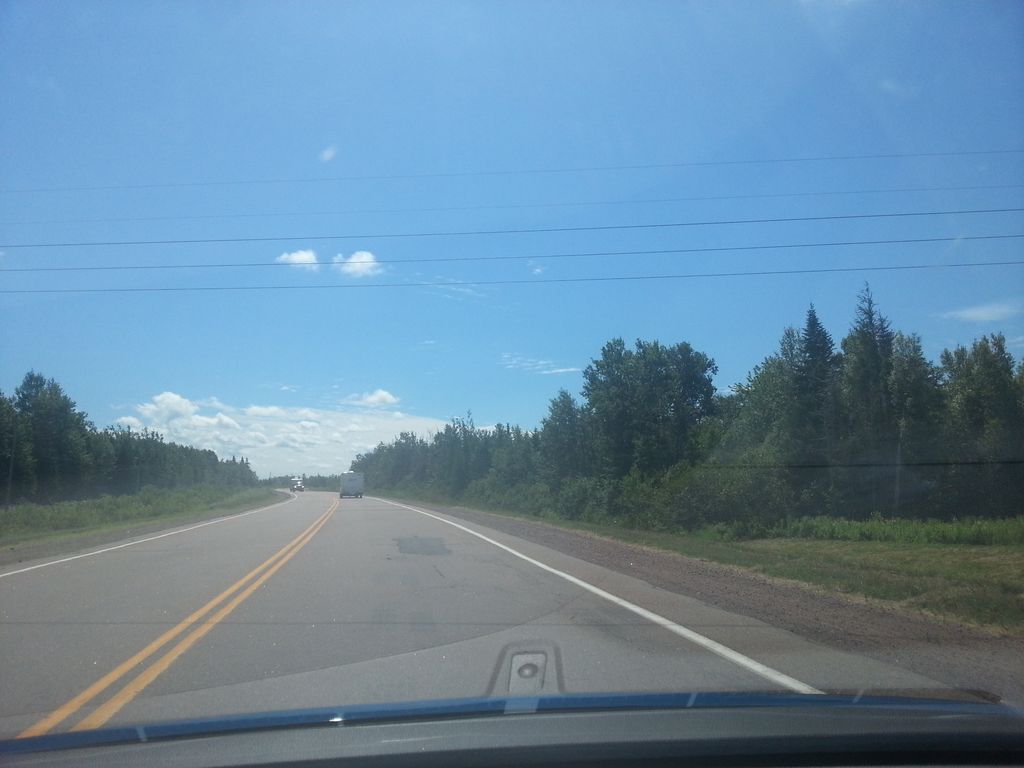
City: charlottetown